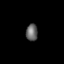
Tissue: lung
Cell type: T cells
Senescence score: 0.2314
Nuclear area (px): 196
Mean DAPI intensity: 100.842